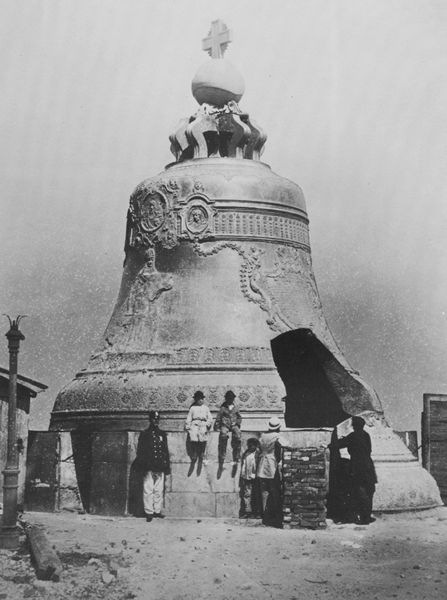
Titel: Die Zarenglocke, acht Meter hoch und 200 Tonnen schwer, ist die größte Glocke der Welt
Künstler: Russischer Photograph
Standort: Windsor
Institution: Windsor Castle, Royal Archives
Schlagwörter: gruppe, himmel, mann, schatten, weiß, wolken, menschen, sand, sitzen, frau, grau, hell, hintergrund, hut, hüte, jahrhundertwende, kleider, lampe, laterne, licht, männer, schmuck, schwarz, strasse, symbol, vordergrund, gebäude, haus, wolke, zaun, hochformat, leute, ornament, alt, hose, architektur, mensch, silber, stein, steine, portrait, porträt, häuser, kirche, sonne, boden, gold, pose, kind, personen, potrait, arbeit, kinder, turm, skulptur, statue, ton, sprung, apfel, relief, düster, süden, schuhe, russland, wüste, mauer, nebel, monochrom, amerika, platz, besucher, sepia, arbeiter, figuren, kuppel, krieg, schaden, trümmer, zerstörung, soldaten, dekoration, bordüre, dekor, ornamente, verzierung, um 1900, metall, stufen, bronze, junge, monumental, foto, fotografie, photographie, melone, eingang, eisen, ruine, messing, offen, antike, glaube, kreuz, orient, orientalisch, religion, kreml, pfahl, oberfläche, denkmal, groß, sex, asien, schwarz weiss, kuppe, loch, polizist, revolution, uniform, soldat, wachmann, schlange, kugel, friedhof, moskau, photo, china, fries, kaputt, öffnung, handwerk, glocke, mensche, grab, reise, sturz, priester, hmmel, zerstört, gusseisern, historismus, wächter, versteck, tempel, königin, opfer, melonen, pyramide, orientalismus, erinnerung, grabstätte, guss, fotographie, indien, schrein, wachposten, bau, schwar, drachen, glocken, kolonialismus, besichtigung, dokument, zar, grabmal, monument, ägypten, historisch, hohl, riss, photografie, schwarz/weiß, maßstab, kreut, zerfallen, rundbau, archäologie, grabmahl, bekrönung, mexiko, riesig, stele, tourismus, touristen, menschne, dokumentation, lücke, bruch, gebrochen, spalt, größe, ding, reichsapfel, kommunismus, dimension, niedergang, tibet, verboten, daguerreotypie, expedition, zieselierung, giesserei, entdeckung, klingen, reisefotografie, begehbar, bruck, daduerreotypie, ding dong, dokumantarfoto, dong, enorm, fehlendes element, fehlguss, fremde länder, gießer, gigantisch, glockenbruch, glockenform, glockenguss, israelisch, kjkj, kleine menschen, kollonialismus, kolosal, lkjlj, loc, masstab mensch, orthodoxe, riesenglocke, rione, schwarzweißaufnahme, schwaz-weiß, senkmal, stupa, todessymbol, vordergrud, weinweihung, zarenglocke, zarglocke, zeitdokument, zerbrochener glaube